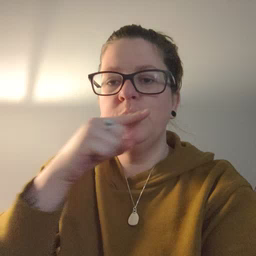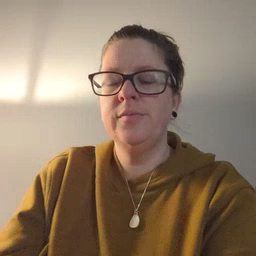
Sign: toothbrush